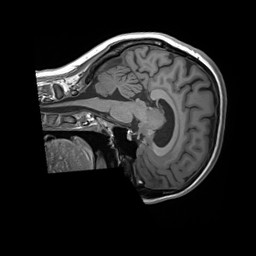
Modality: T1w
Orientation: sagittal
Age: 30
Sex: female
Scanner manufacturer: siemens
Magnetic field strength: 3 T
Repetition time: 1.8 s
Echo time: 0.00232 s